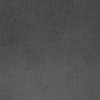
Atmospheric dust classification: dusty